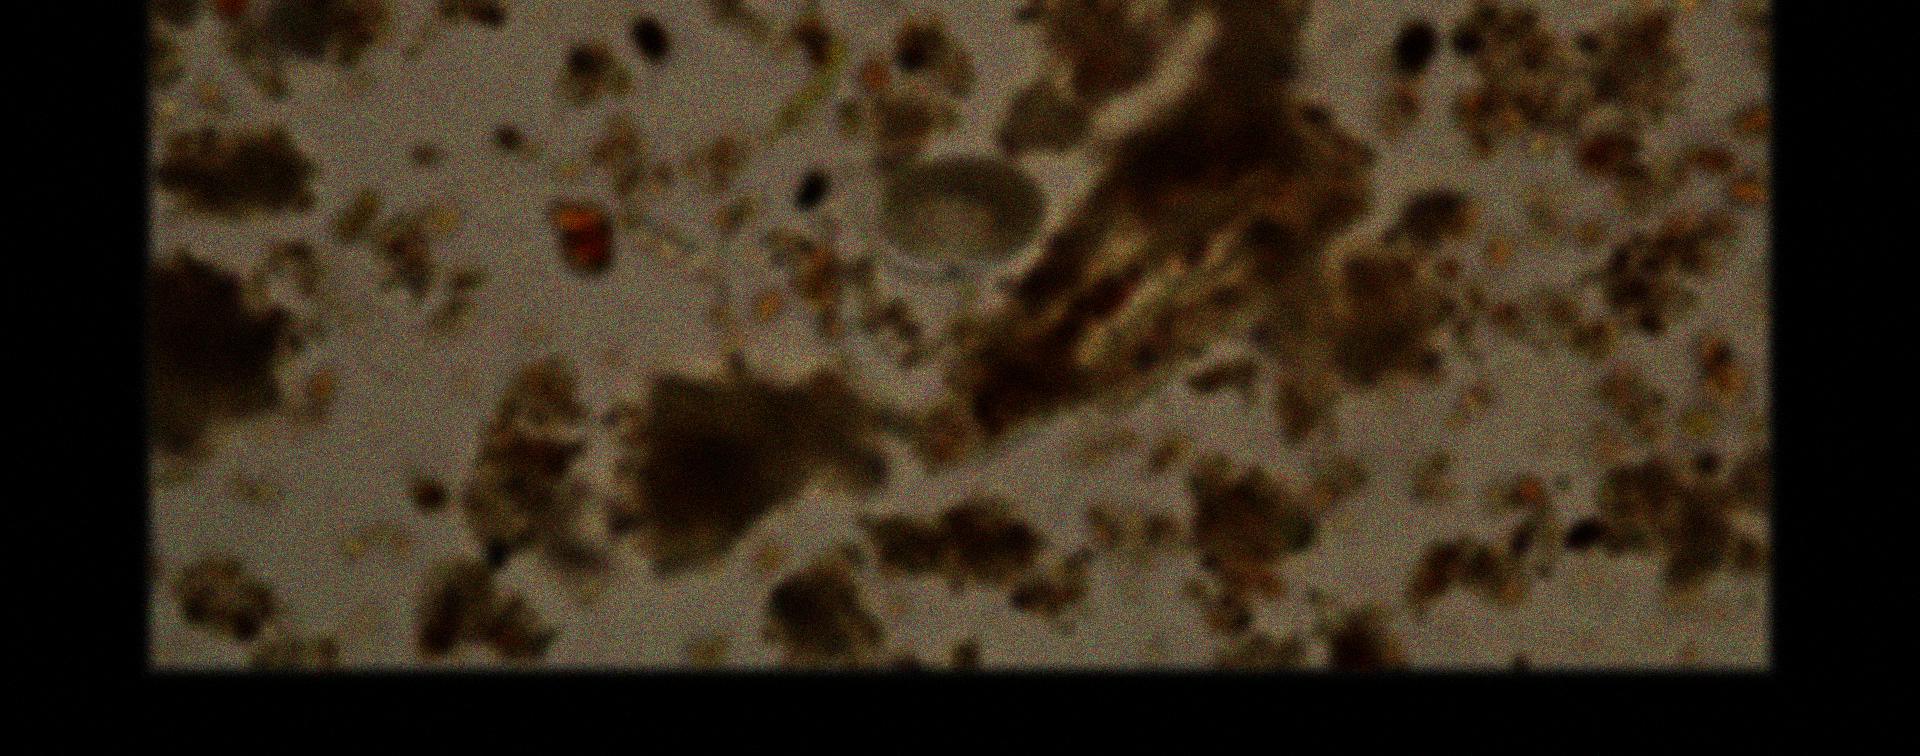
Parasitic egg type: Hookworm egg